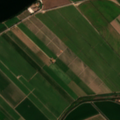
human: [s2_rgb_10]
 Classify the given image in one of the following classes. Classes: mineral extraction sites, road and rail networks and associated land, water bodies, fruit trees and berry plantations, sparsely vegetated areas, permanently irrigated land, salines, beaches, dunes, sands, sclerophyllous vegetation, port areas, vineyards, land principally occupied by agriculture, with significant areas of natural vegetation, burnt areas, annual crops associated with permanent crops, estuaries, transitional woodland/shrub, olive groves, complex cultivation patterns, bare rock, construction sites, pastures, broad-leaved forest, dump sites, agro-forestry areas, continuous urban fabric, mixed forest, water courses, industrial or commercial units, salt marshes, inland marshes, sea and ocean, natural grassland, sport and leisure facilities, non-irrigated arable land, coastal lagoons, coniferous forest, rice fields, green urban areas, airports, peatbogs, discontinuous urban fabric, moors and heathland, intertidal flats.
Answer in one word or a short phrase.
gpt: permanently irrigated land, rice fields, water courses